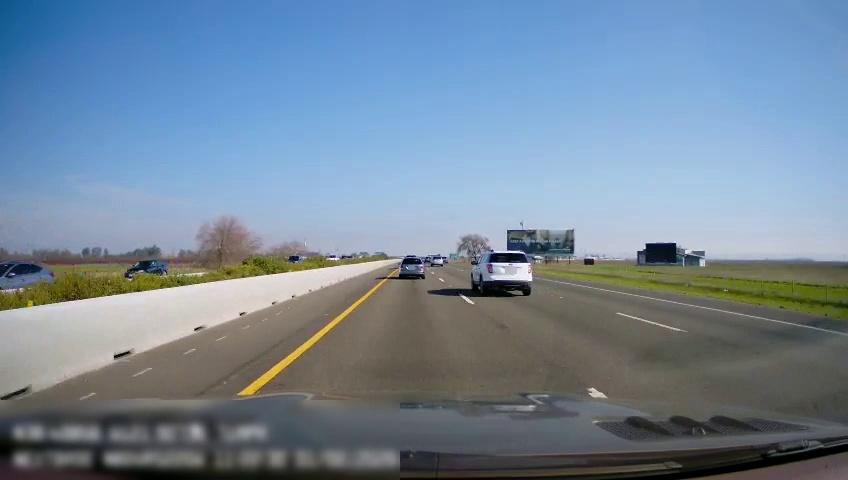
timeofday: Day
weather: Sunny
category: Drivable Space
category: Vehicles | SUV
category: Vehicles | Car
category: Vehicles | SUV
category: Vehicles | Car
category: Vehicles | Van
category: Vehicles | Car
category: Vehicles | Car
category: Vehicles | SUV
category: Lanes | Current Lane
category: Lanes | Current Lane
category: Lanes | Alternate Lane
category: Lanes | Alternate Lane